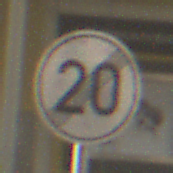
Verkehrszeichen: EndeGeschwindigkeit20
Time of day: MorningAfternoon
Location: Outdoor (Urban)
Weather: PartlyCloudy
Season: NotSpecified
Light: Natural